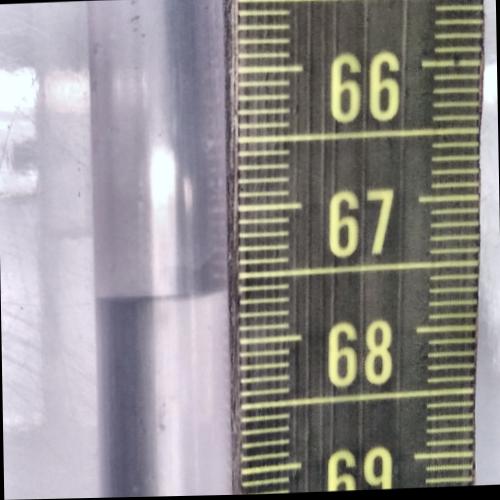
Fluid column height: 67.6 cm